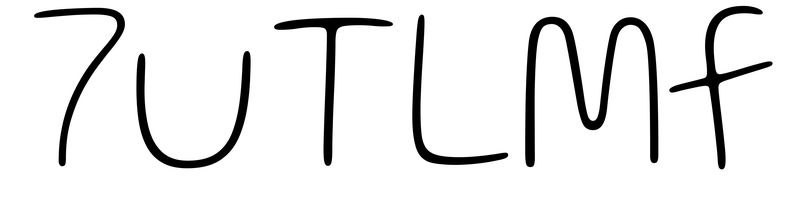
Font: Gluten_Thin